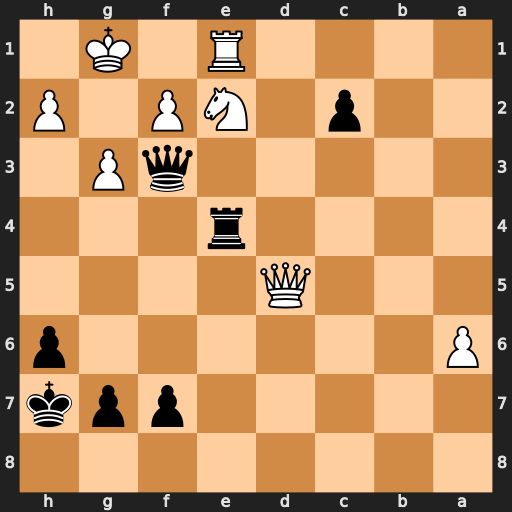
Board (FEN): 8/5ppk/P6p/3Q4/4r3/5qP1/2p1NP1P/4R1K1
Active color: b
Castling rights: -
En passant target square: -
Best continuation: Rxe2 Qxf3 Rxe1+ Kg2 c1=Q